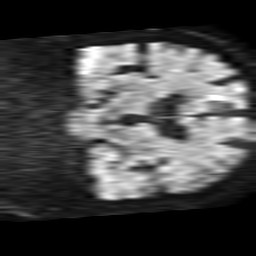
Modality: TRACE
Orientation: coronal
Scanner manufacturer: philips
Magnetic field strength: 1.5 T
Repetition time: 3.409 s
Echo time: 0.06922 s